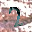
Label: 2